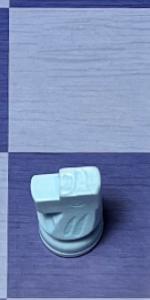
Label: Knight_White